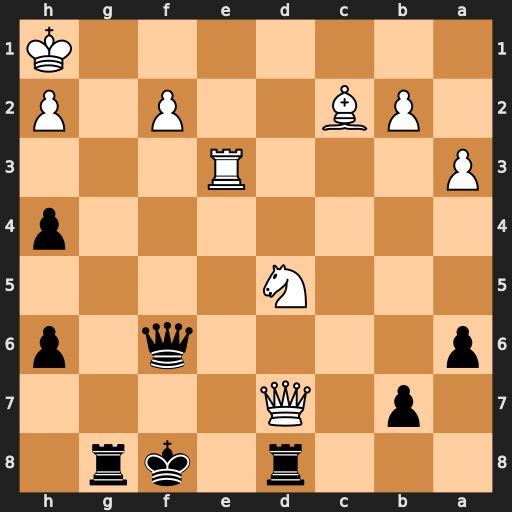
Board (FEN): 3r1kr1/1p1Q4/p4q1p/3N4/7p/P3R3/1PB2P1P/7K
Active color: b
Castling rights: -
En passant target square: -
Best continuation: Rg1+ Kxg1 Qg5+ Kf1 Rxd7